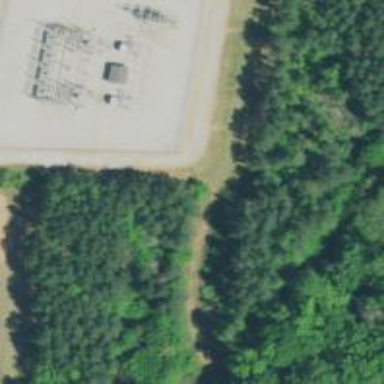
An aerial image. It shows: Distribution power substation secured by fence.